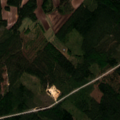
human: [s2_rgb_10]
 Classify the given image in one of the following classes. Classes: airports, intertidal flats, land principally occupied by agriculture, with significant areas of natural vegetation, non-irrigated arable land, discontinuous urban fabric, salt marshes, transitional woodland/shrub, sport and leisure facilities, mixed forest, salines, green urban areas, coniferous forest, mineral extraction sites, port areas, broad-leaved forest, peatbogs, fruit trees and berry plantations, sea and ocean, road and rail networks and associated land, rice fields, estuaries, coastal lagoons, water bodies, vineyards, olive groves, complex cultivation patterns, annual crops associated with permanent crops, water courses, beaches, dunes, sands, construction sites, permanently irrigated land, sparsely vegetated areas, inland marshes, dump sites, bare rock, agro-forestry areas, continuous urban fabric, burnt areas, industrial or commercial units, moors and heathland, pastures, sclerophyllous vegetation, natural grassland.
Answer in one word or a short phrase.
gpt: land principally occupied by agriculture, with significant areas of natural vegetation, coniferous forest, mixed forest, transitional woodland/shrub